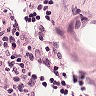
Metastatic tissue present: no